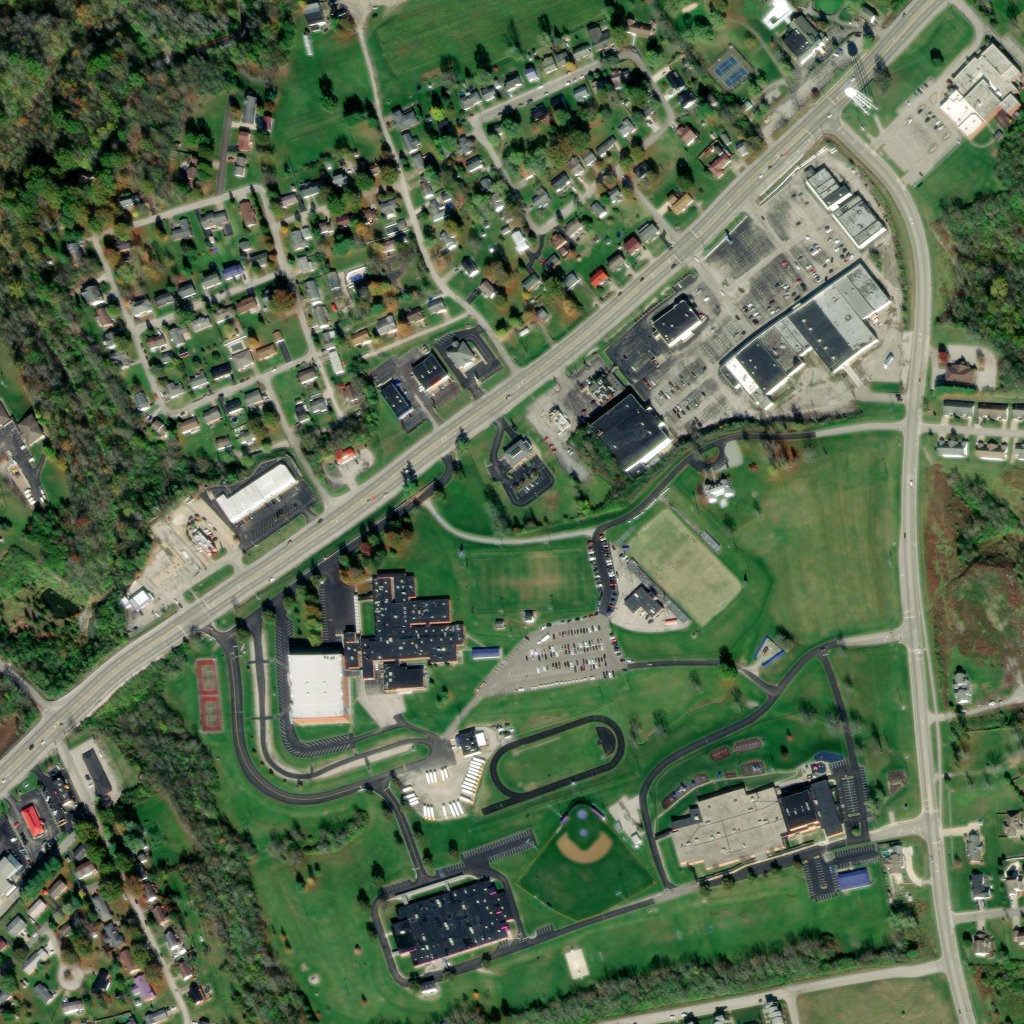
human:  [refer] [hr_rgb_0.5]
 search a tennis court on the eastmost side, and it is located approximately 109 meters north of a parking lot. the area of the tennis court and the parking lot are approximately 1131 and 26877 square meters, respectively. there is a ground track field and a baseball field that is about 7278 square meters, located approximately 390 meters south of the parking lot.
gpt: <box>[[68, 4, 73, 9, 0]]</box>

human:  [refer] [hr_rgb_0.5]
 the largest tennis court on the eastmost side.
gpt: <box>[[68, 4, 73, 9, 0]]</box>

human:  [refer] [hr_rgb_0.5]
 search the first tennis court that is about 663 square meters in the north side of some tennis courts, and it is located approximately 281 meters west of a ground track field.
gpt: <box>[[19, 64, 20, 67, 0]]</box>